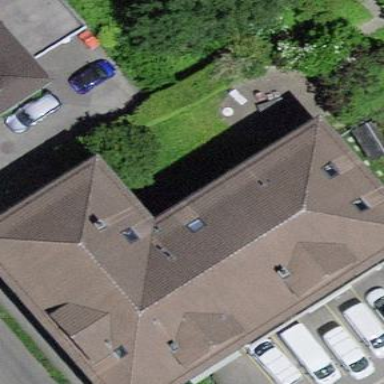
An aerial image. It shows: Building with hipped roof.